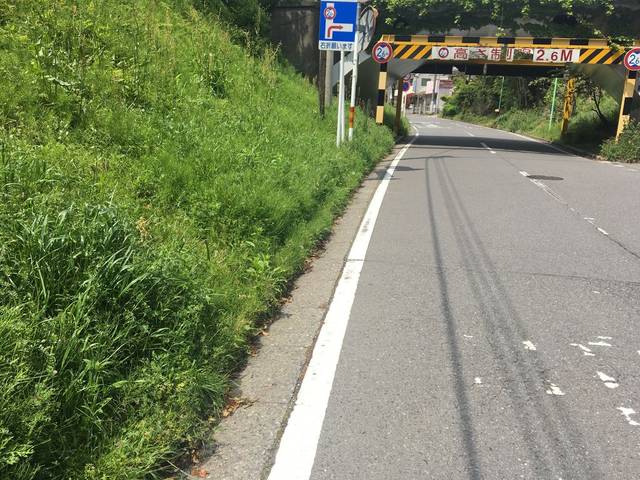
Region: Japan
Coordinates: 35.906, 139.492